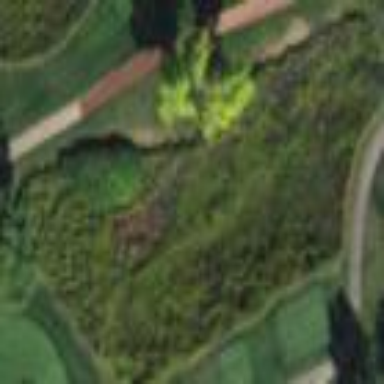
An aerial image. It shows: Rough grassy area used for golf.